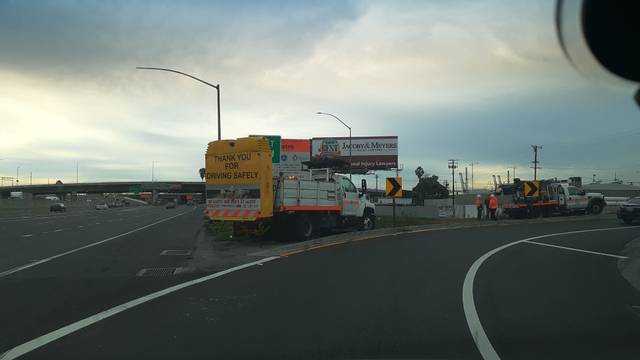
Region: Mexico
Coordinates: 33.782, -118.208